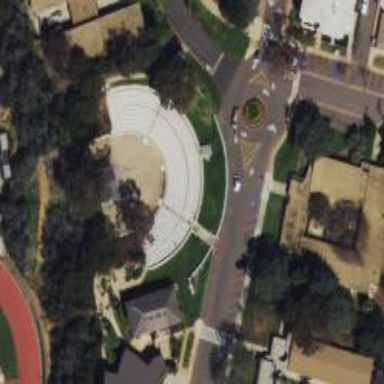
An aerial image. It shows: There is theatre building.